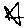
Label: star